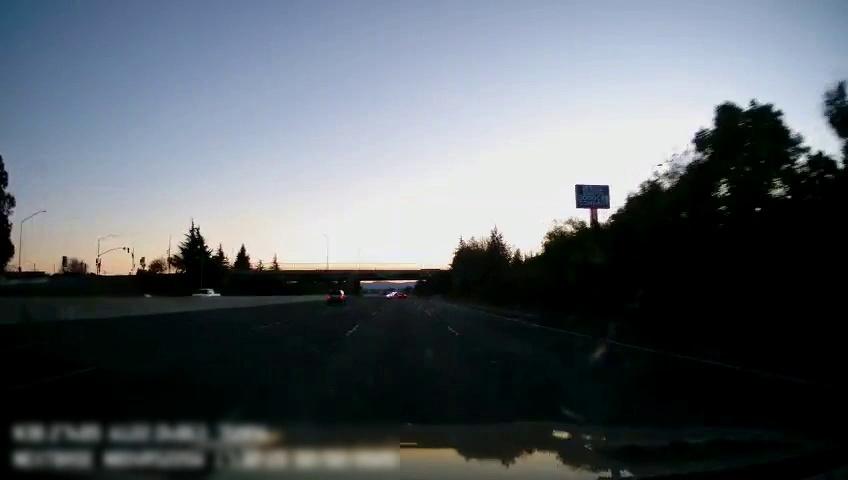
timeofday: Day
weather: Sunny
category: Drivable Space
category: Vehicles | SUV
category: Vehicles | Truck
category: Lanes | Current Lane
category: Lanes | Alternate Lane
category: Lanes | Alternate Lane
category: Lanes | Current Lane
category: Lanes | Alternate Lane